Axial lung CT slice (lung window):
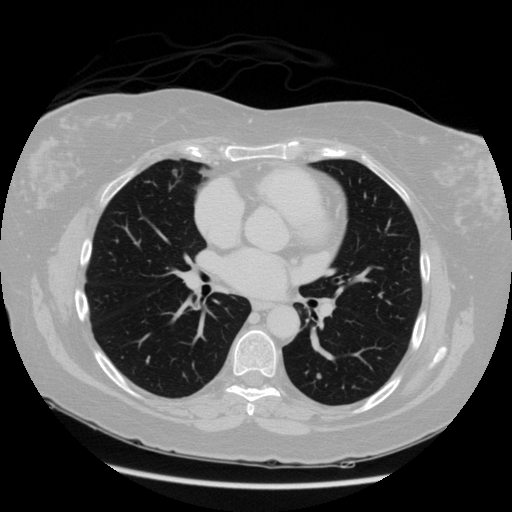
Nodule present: yes
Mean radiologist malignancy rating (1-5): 3